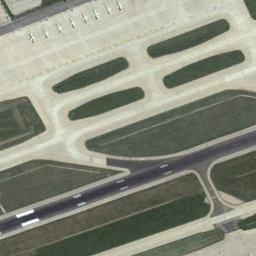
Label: runway